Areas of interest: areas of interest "Changping East Station"
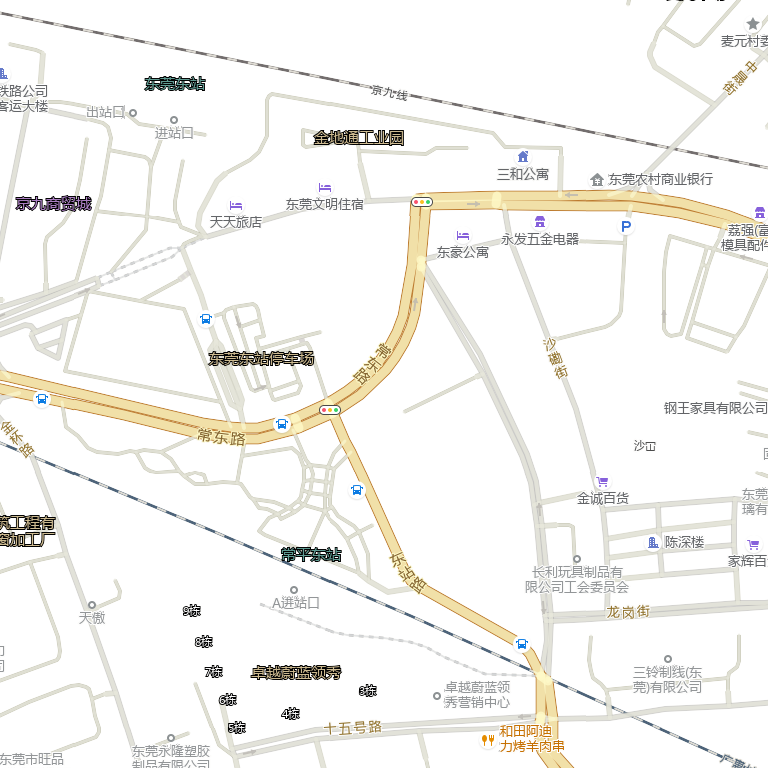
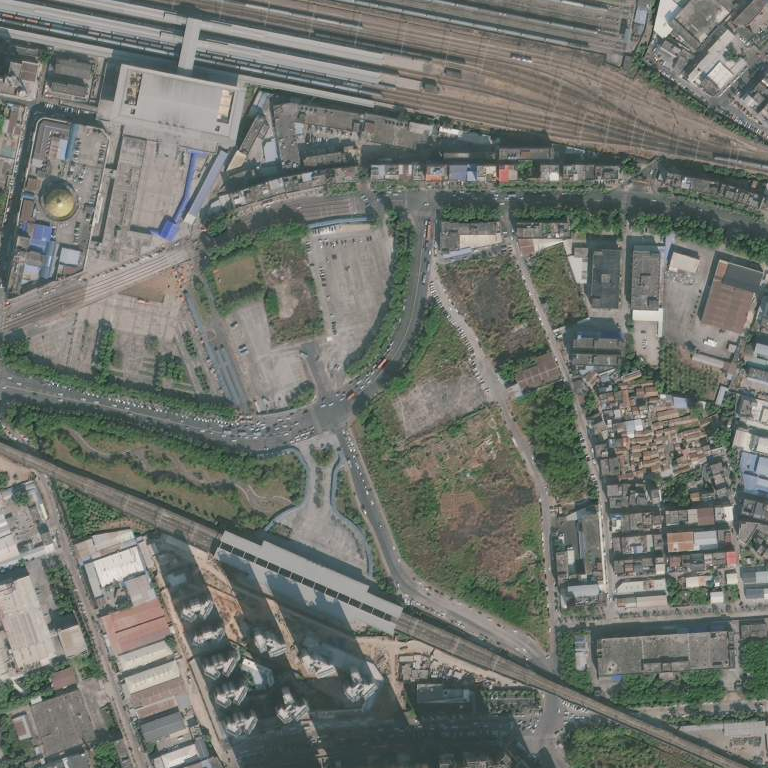